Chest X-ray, AP view. Patient: 32 years old, sex F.
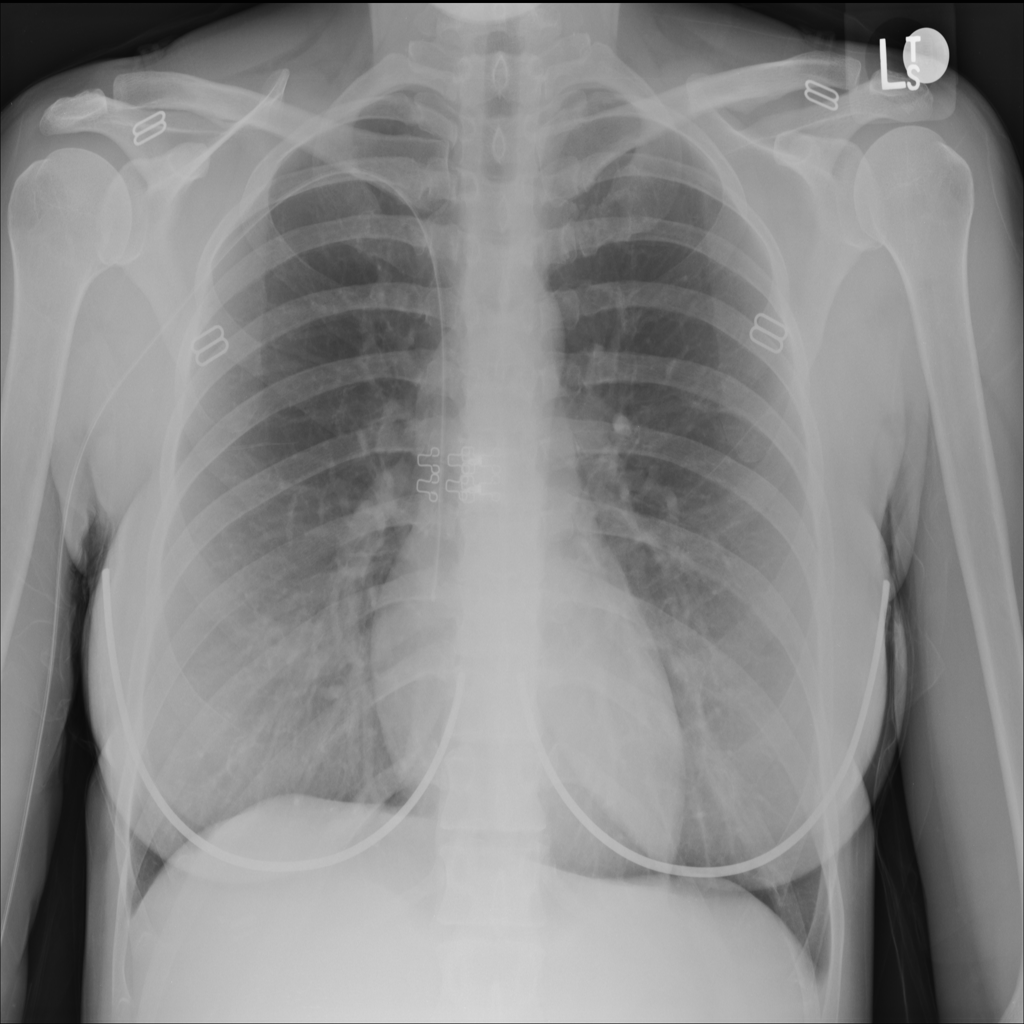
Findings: No Finding